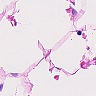
Metastatic tissue present: no